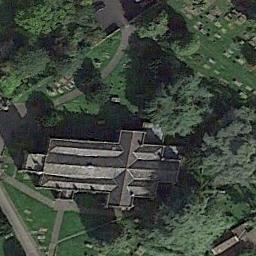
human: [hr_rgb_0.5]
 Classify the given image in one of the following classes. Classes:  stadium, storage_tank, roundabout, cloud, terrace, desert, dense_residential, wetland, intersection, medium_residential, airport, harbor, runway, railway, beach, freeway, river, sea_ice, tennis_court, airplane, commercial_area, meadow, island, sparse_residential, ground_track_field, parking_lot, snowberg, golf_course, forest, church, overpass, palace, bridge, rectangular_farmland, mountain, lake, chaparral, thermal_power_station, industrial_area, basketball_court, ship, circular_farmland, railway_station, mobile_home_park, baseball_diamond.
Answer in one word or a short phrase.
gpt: church